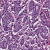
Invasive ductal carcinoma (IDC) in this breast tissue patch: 1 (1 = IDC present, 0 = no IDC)